Interaction volume radius: 5 \u00c5
Interaction volume height: 30 \u00c5
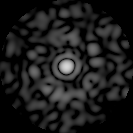
Disorder parameter: 0.8486